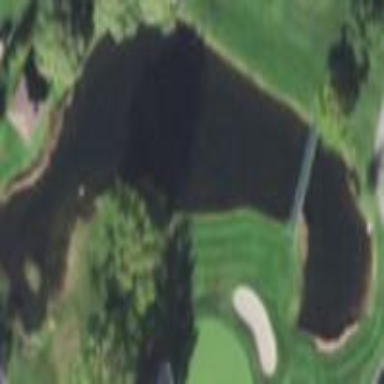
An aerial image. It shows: Water hazard on golf course. The hazard is natural water feature.